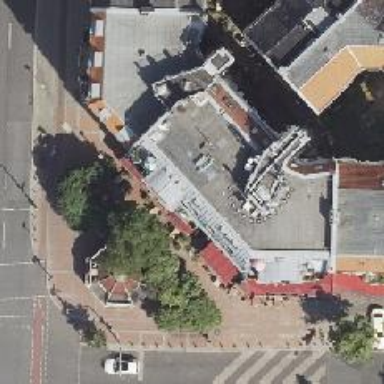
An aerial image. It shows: Restaurant.